Question: I just implemented a GridView with groups feature. I have a list of TVshows's episodes which are grouped by diffusion date.
When I have more than 3 episodes by date, I want to have my items wrapped and go next to the group title, at this time, the next items are going outside of the screen, and it not what I wanted.

As you can see, there is other episodes under the dupplicated one for each day, I want them to go next to the others, not under.
Here is my XAML code, thanks :)
'''
<GridView Margin="70,0,0,40" ItemsSource="{Binding Source={StaticResource cvsActivities}}">
<GridView.Template>
<ControlTemplate>
<ItemsPresenter />
</ControlTemplate>
</GridView.Template>
<GridView.ItemContainerTransitions>
<TransitionCollection>
<EntranceThemeTransition IsStaggeringEnabled="True" />
<RepositionThemeTransition />
<AddDeleteThemeTransition />
</TransitionCollection>
</GridView.ItemContainerTransitions>
<GridView.ItemTemplate>
<DataTemplate>
<Grid>
<StackPanel Orientation="Vertical">
<Grid Name="grid_image">
<Image Width="280" Height="200" VerticalAlignment="Center" Stretch="UniformToFill" Source="Assets/no_image.png" />
<Image Width="280" Height="200" VerticalAlignment="Center" Stretch="UniformToFill" Source="{Binding saison.serie.poster}" />
</Grid>
<Image Source="Assets/Ban-1hh.png" Width="280" Height="59" Margin="0,-19,0,0"/>
<Grid Margin="0,-40,0,0" Height="40">
<StackPanel HorizontalAlignment="Left" Orientation="Vertical" VerticalAlignment="Center" Margin="0,-7,0,0">
<TextBlock HorizontalAlignment="Left" Margin="5,0,0,0" Width="190" TextTrimming="WordEllipsis" Foreground="White" FontSize="20" Text="{Binding saison.serie.nom}" />
<TextBlock HorizontalAlignment="Left" Margin="5,-5,0,0" Width="190" TextTrimming="WordEllipsis" Foreground="White" FontSize="13" Text="{Binding date}" />
</StackPanel>
<StackPanel VerticalAlignment="Center" HorizontalAlignment="Right" Orientation="Vertical" Margin="0,-5,5,0">
<StackPanel Orientation="Horizontal" FlowDirection="RightToLeft">
<TextBlock Foreground="#f0ec45" FontSize="14" Text="{Binding saison.number}" />
<TextBlock Foreground="#f0ec45" FontSize="14" Margin="5,0,0,0" Text="Saison " />
</StackPanel>
<StackPanel Orientation="Horizontal" FlowDirection="RightToLeft" Margin="0,-5,0,0">
<TextBlock Foreground="#f0ec45" FontSize="14" Text="{Binding ep_number}" />
<TextBlock Foreground="#f0ec45" FontSize="14" Margin="5,0,0,0" Text="Episode " />
</StackPanel>
</StackPanel>
</Grid>
</StackPanel>
</Grid>
</DataTemplate>
</GridView.ItemTemplate>
<GridView.GroupStyle>
<GroupStyle>
<GroupStyle.HeaderTemplate>
<DataTemplate>
<Grid Background="LightGray" >
<TextBlock Text="{Binding Key, Converter={StaticResource StringFormatConverter}, ConverterParameter='{}{0:dddd dd MMM yy}'}" Foreground="Black" Margin="10"
Style="{StaticResource PageSubheaderTextStyle}" />
</Grid>
</DataTemplate>
</GroupStyle.HeaderTemplate>
</GroupStyle>
</GridView.GroupStyle>
</GridView>
'''
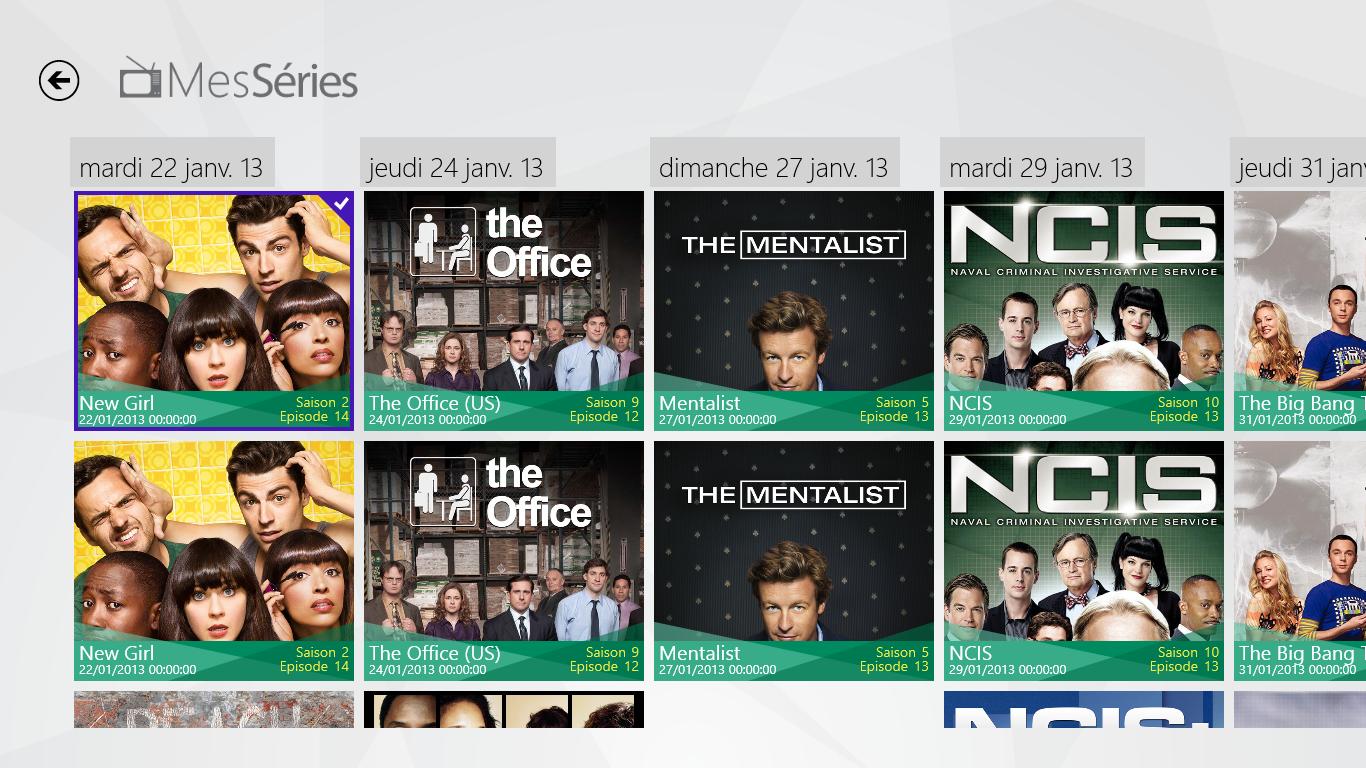
Answer: Add a 'ItemsPanelTemplate' (if you take a look at the default GridApp and the GroupedItemsPage.xaml, you'll see this is how they do it).
'''
<GroupStyle.Panel>
<ItemsPanelTemplate>
<VariableSizedWrapGrid Orientation="Vertical" Margin="0,0,80,0" />
</ItemsPanelTemplate>
</GroupStyle.Panel>
'''
If you want the 3rd element in a column to leak over the bottom, then you can set a negative bottom margin on the GridView itself.